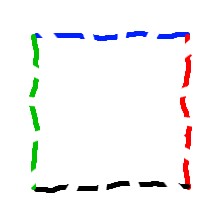
Shape: square